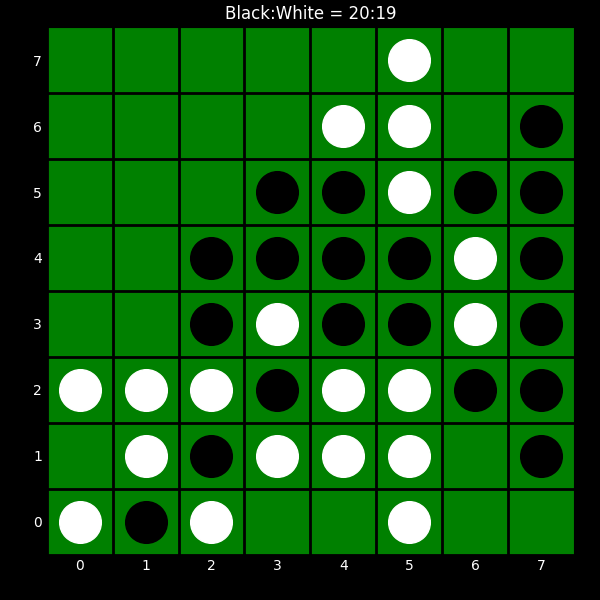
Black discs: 20
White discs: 19